Field crop: maize
Growth stage: 2
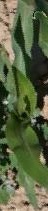
Species: maize